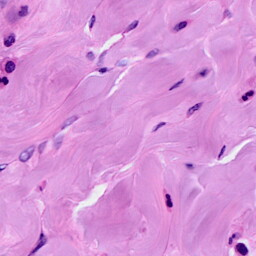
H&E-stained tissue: Breast